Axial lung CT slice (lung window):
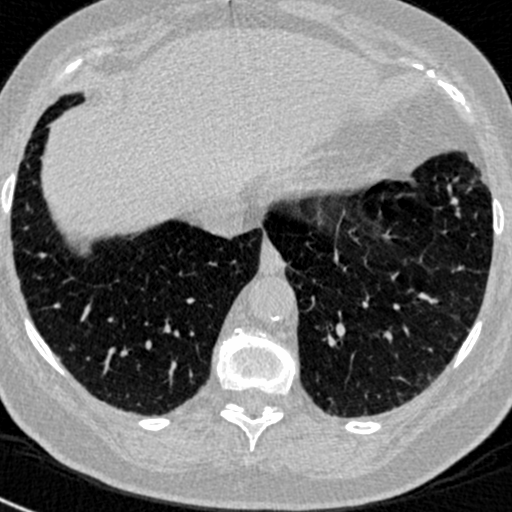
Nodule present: no